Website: bh-photo
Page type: customer-info-address
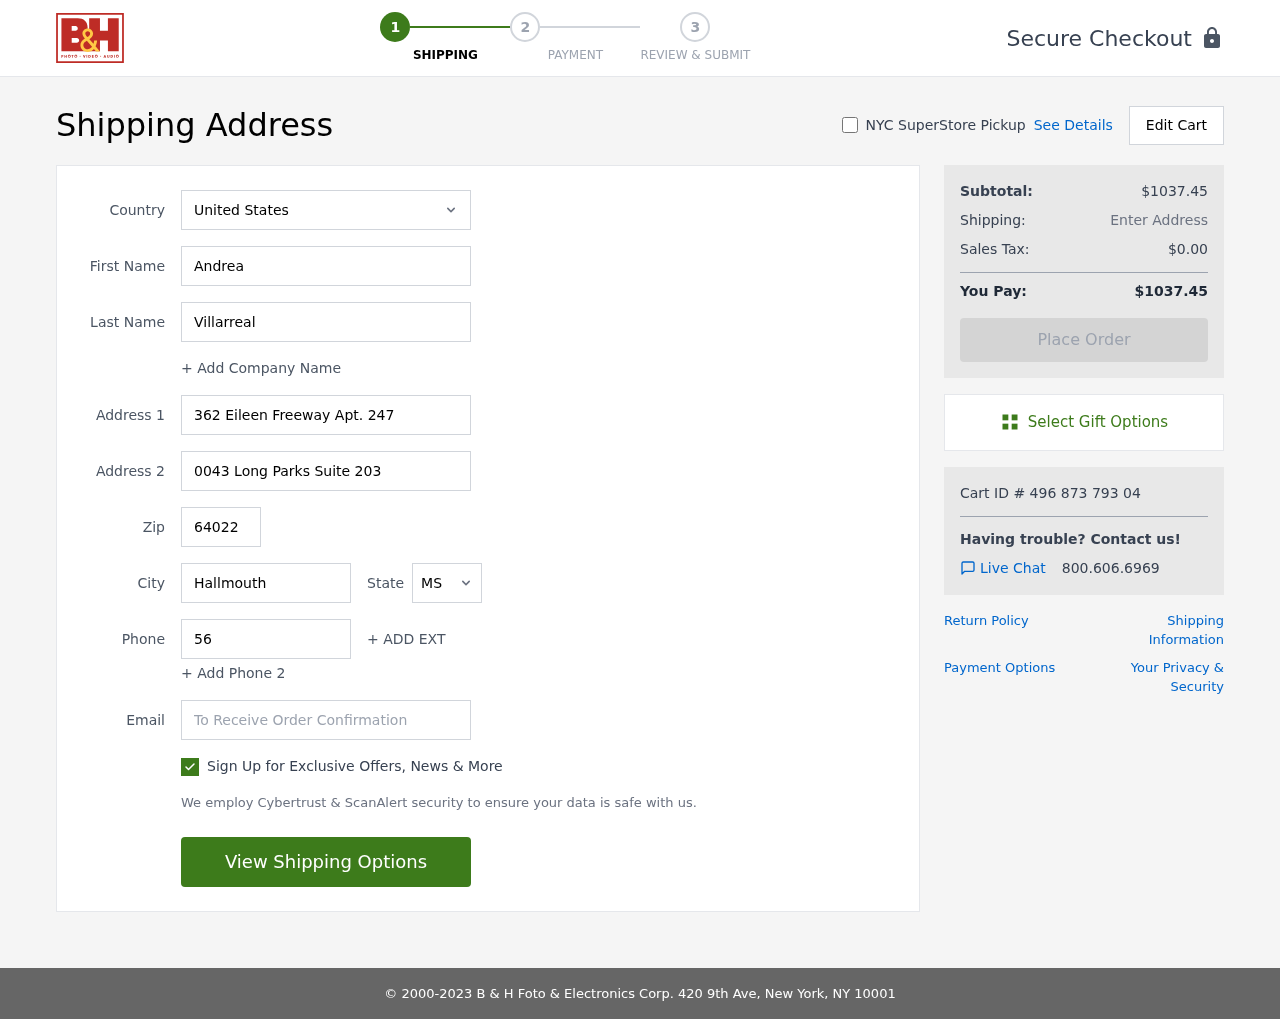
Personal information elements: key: PII_CITY
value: Hallmouth
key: PII_COUNTRY
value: United States
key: PII_EMAIL
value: andreavillarreal@hotmail.com
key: PII_FIRSTNAME
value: Andrea
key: PII_LASTNAME
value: Villarreal
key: PII_PHONE
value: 5627527132
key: PII_POSTCODE
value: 64022
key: PII_STATE_ABBR
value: MS
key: PII_STREET
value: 362 Eileen Freeway Apt. 247
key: PII_STREET2
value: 0043 Long Parks Suite 203
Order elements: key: ORDER_SUBTOTAL
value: $1037.45
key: ORDER_TAX
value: $0.00
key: ORDER_TOTAL
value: $1037.45
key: ORDER_ID
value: Cart ID # 496 873 793 04